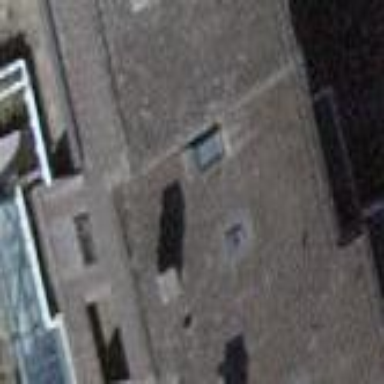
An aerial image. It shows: Building with tile roof.